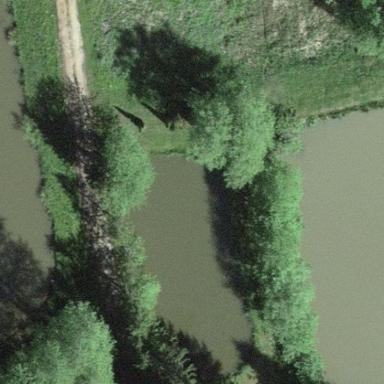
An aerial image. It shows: Serene pond surrounded by nature.